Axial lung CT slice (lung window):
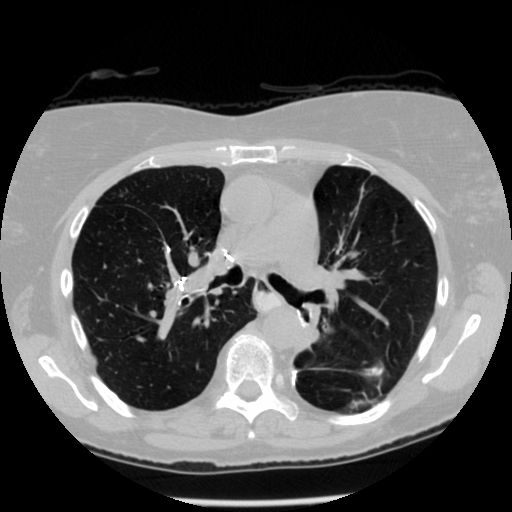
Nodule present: no